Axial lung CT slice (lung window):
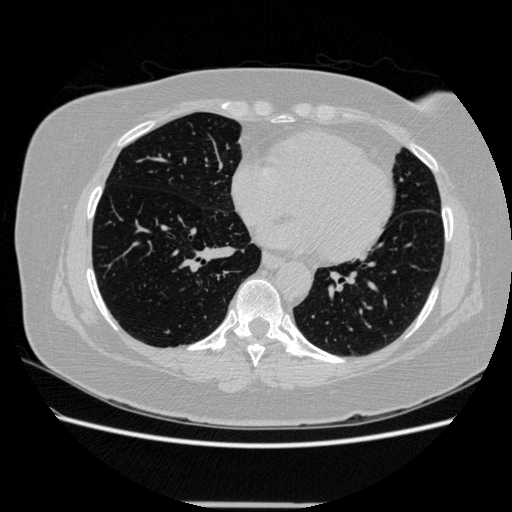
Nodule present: no